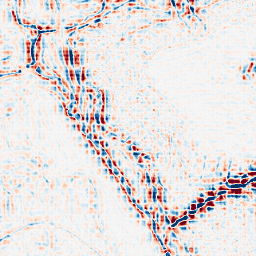
Category: wavelet
Decomposition family: wavelet_reverse_biorthogonal
Decomposition parameters: wavelet: rbio5.5
level: 3
Upsampling method: sinc_hamming
Upsampling parameters: scale: 8
kernel_size: 8
Upsampling scale: 8